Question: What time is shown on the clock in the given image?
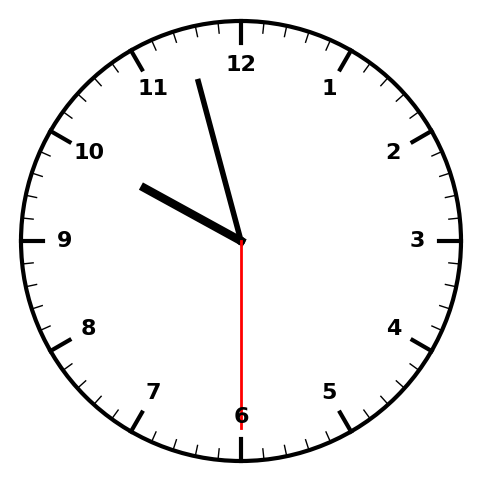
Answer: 09:57:30